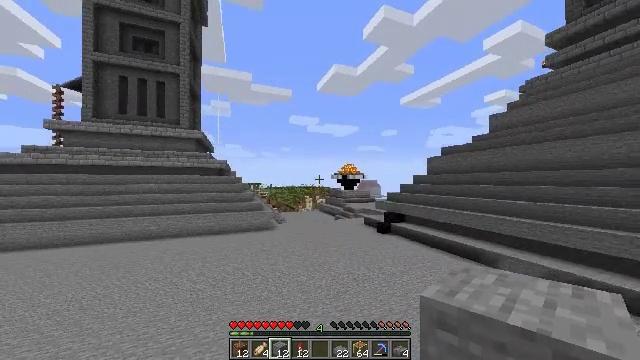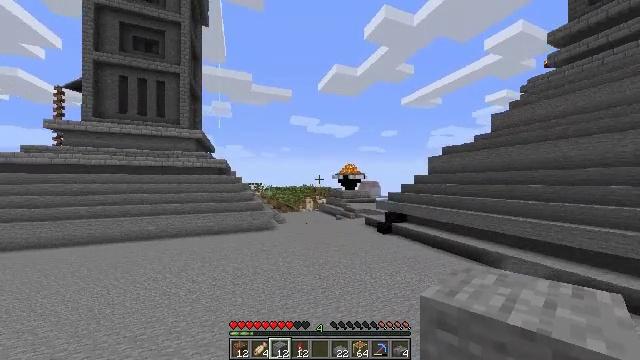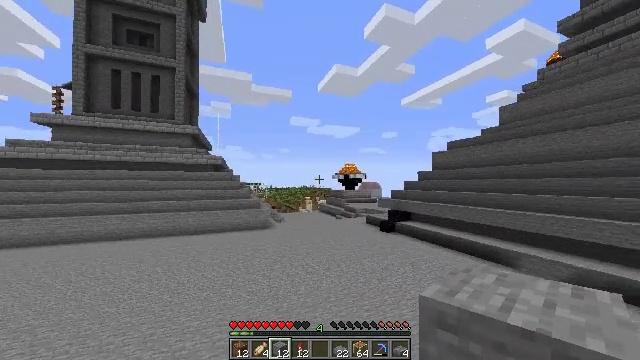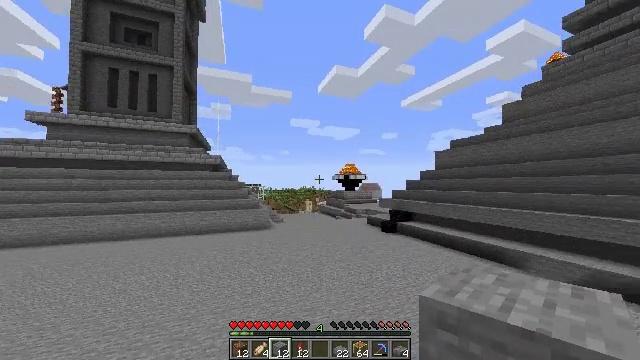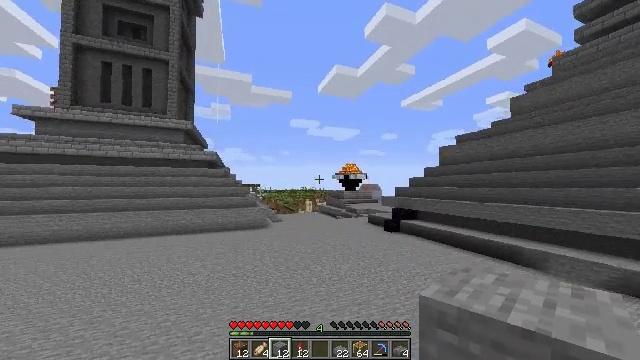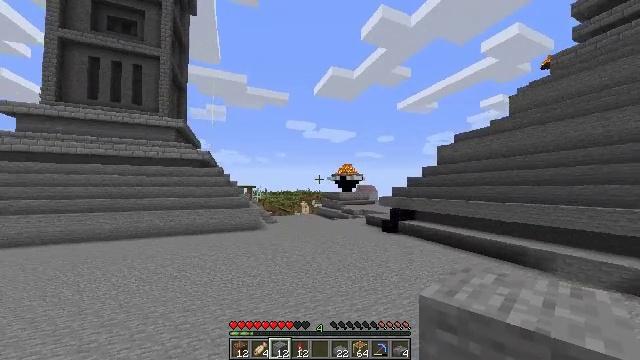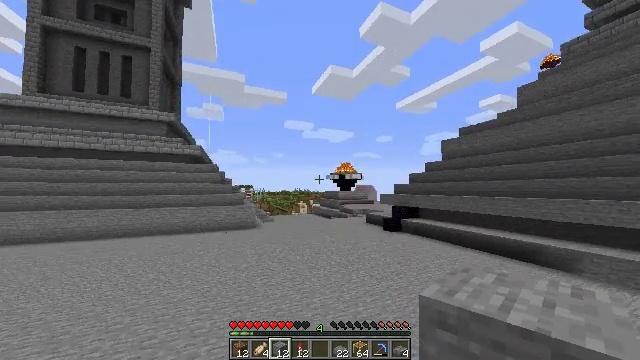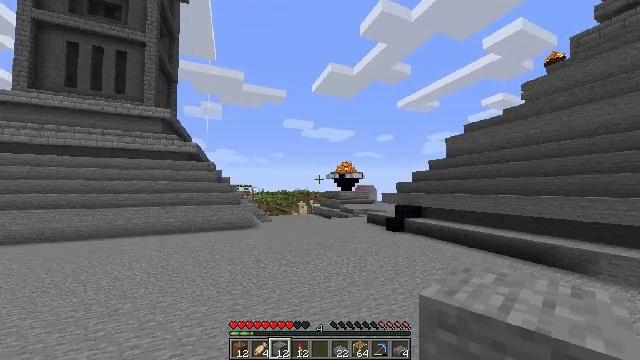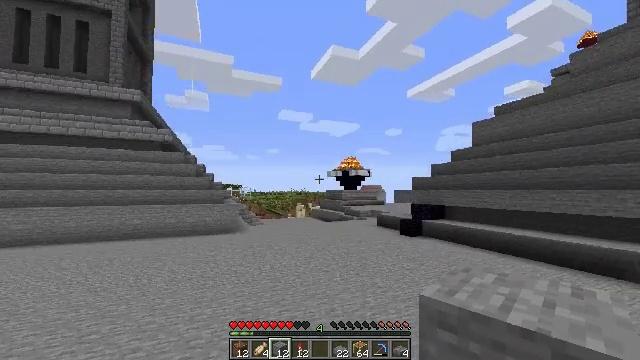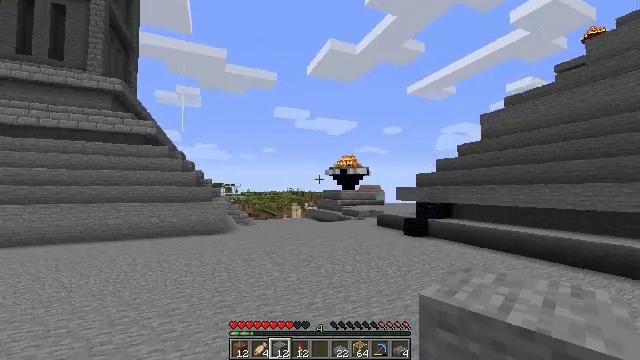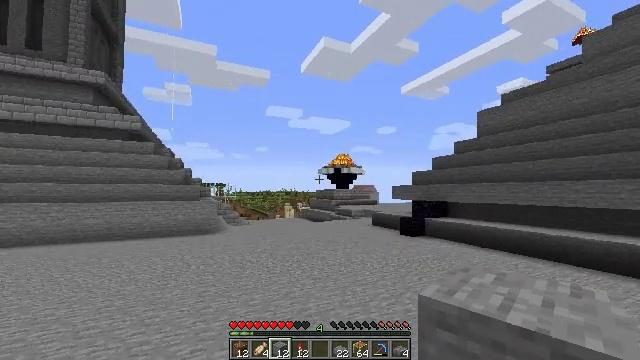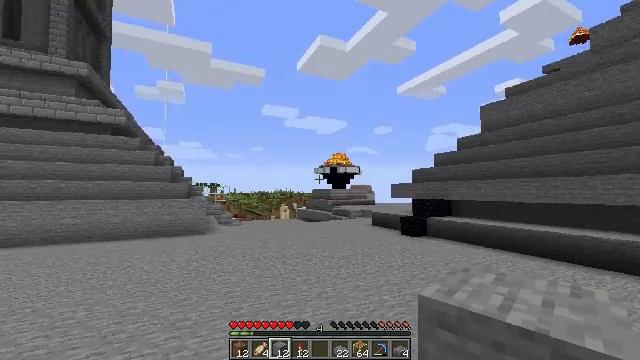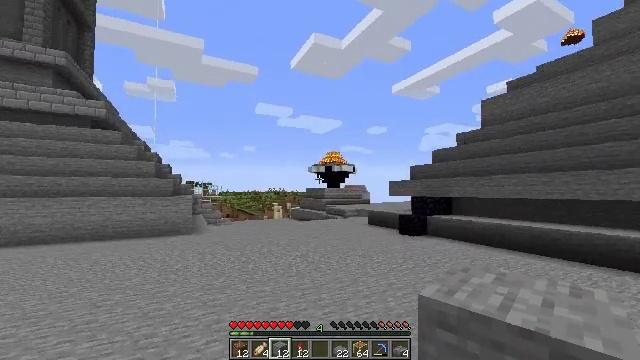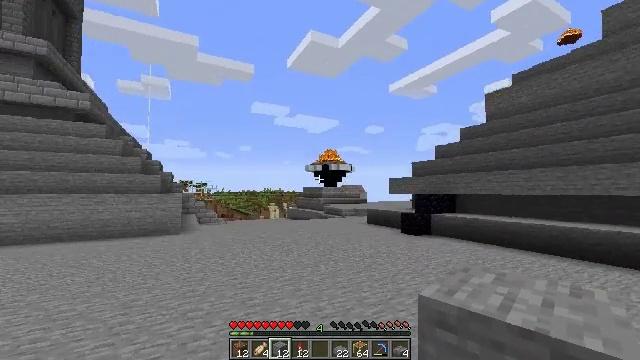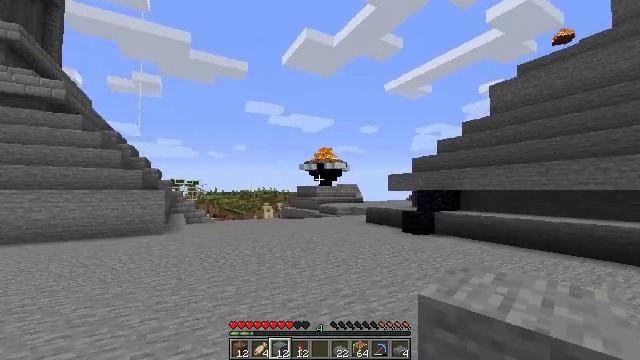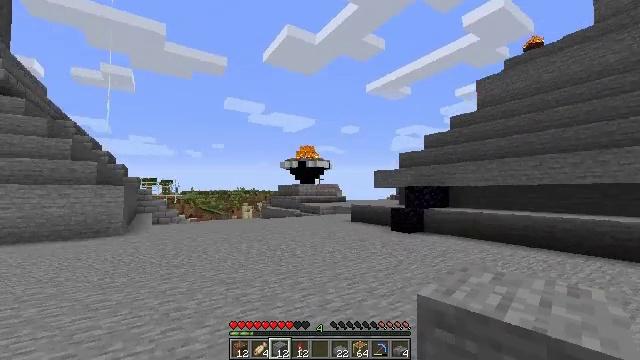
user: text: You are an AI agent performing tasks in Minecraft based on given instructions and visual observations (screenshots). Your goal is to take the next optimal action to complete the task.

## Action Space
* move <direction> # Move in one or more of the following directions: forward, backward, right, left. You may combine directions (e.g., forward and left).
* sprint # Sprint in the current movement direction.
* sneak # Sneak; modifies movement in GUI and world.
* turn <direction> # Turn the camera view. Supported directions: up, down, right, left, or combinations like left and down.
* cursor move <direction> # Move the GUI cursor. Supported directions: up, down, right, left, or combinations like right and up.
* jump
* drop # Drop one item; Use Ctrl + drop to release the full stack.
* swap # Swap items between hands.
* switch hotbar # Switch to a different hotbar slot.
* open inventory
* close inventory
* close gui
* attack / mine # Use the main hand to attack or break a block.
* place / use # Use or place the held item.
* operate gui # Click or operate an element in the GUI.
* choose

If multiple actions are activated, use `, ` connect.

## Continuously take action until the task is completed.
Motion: motion action
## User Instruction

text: Mine the shulker box.
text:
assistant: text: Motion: move forward
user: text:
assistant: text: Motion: move forward
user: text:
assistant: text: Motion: move forward
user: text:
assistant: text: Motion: move forward
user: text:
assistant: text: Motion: move forward, turn right
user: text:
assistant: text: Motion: no_op
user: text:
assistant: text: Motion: no_op
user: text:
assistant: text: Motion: no_op
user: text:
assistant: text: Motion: no_op
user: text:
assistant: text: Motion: turn right
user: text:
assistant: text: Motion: no_op
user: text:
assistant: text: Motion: turn right
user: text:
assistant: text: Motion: no_op
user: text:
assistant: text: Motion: turn right
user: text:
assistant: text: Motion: turn right
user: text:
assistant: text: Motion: move forward, turn right
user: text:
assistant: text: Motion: move forward, turn right
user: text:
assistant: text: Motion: move forward, turn right
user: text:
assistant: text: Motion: move forward, turn right
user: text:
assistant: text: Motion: move forward, turn right
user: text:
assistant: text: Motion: move forward
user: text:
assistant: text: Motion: move forward
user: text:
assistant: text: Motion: move forward
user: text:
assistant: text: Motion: move forward
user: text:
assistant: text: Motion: move forward
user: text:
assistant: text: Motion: move forward
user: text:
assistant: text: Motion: move forward
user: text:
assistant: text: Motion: move forward
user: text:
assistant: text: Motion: move forward
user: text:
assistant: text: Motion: move forward